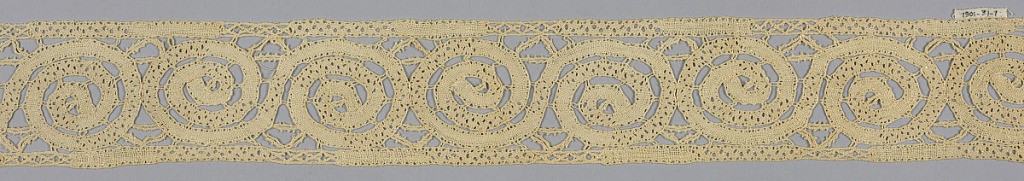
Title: Band
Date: late 17th or early 18th century
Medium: linen Technique: bobbin lace (continuous tape with bars added)
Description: Band with tape like scroll design.